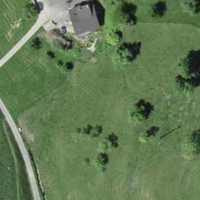
EUNIS habitat code: 25
Species observed at this site:
Cepaea hortensis
Cepaea nemoralis
Arianta arbustorum
Macularia sylvatica
Trochulus villosus